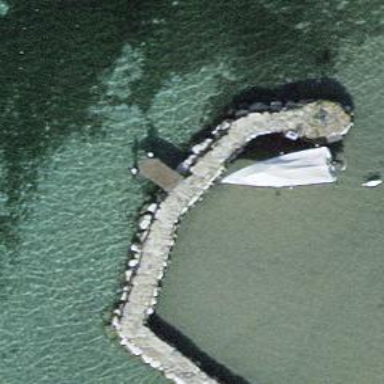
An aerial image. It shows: Breakwater structure.